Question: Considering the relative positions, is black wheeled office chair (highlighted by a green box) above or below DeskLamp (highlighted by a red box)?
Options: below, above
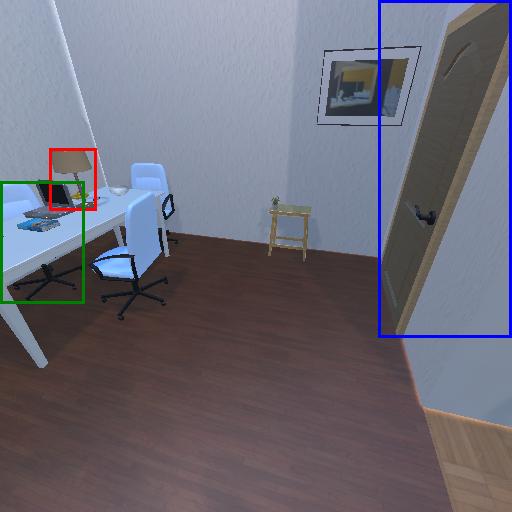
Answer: below